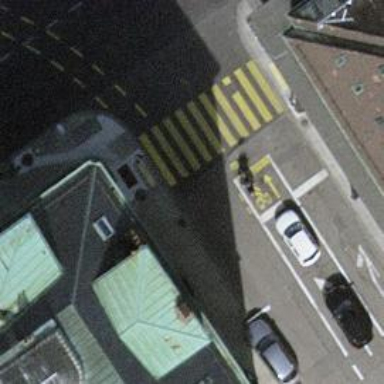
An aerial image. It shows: Asphalt footway with marked crossing equipped with traffic signals.